Question: I want to pass down values from a parent controller, to the views of the child, or ideally, render the view directly from the parent controller.
Here is my parent controller:
'''
class SuperBlogPostsController < ApplicationController
def index(country)
if country == "AUSTRALIA"
@posts = AustraliaBlogPost.all
hash = { posts: @posts, featured_post: AustraliaBlogPost.find_by(featured_post: true) }
respond_to do |format|
format.html {render 'super_blog_post/index'}
format.json {render json: hash}
end
end
end
def show(country)
if country == "AUSTRALIA"
@post = AustraliaBlogPost.find(params[:id])
respond_to do |format|
format.html {render 'super_blog_post/show'}
format.json {render json: @post}
end
end
'''
end
And here is my child:
'''
class AustraliaBlogPostsController < SuperBlogPostsController
def index
super(country: 'AUSTRALIA')
end
def show
super(country: 'AUSTRALIA')
end
end
'''
This is the error that I get, even when I append .json at the end of the url:

Is it possible to do the rendering of the view in the parent, or at least pass down the return values of the variables generated by the parent to the child? If I've been unclear at all, let me know!
Thanks!
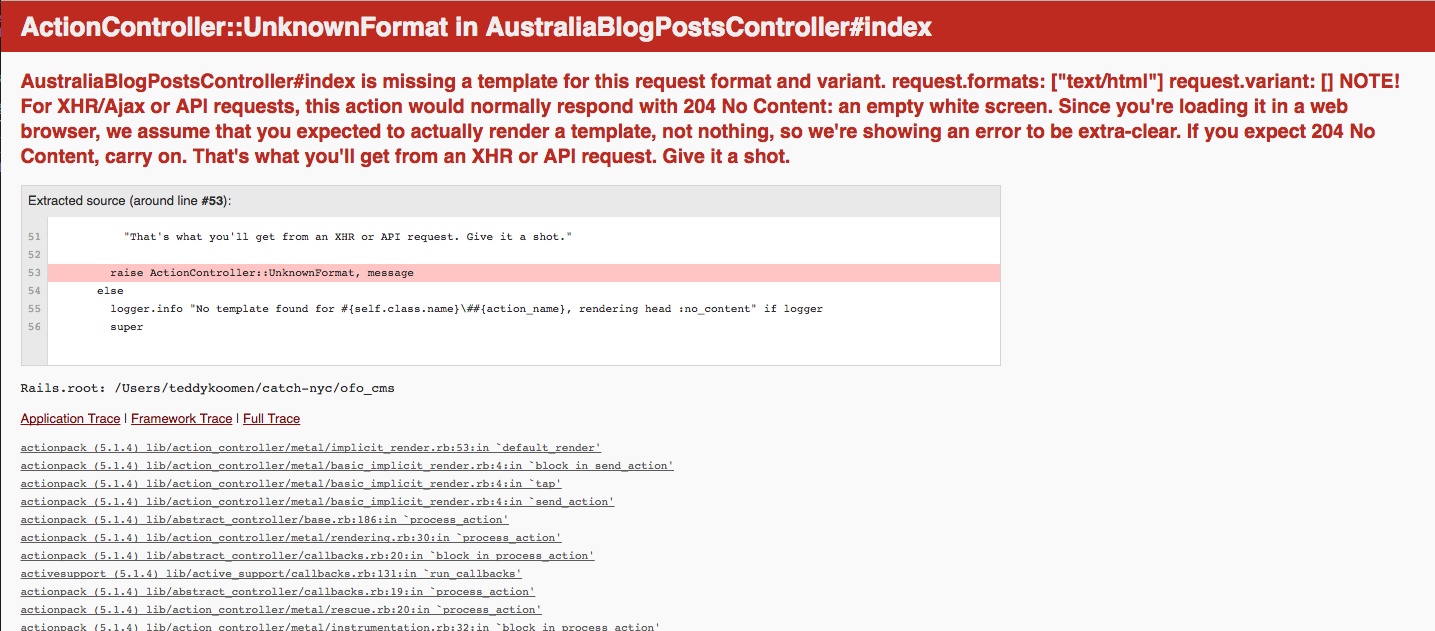
Answer: Your parent controller methods accept a normal parameter, not <URL>.
Instead of:
'''
super(country: 'AUSTRALIA')
'''
You need
'''
super('AUSTRALIA')
'''
But I must say, the entire logic of your controllers doesn't make a lot of sense.